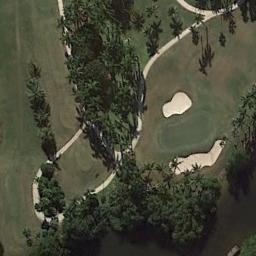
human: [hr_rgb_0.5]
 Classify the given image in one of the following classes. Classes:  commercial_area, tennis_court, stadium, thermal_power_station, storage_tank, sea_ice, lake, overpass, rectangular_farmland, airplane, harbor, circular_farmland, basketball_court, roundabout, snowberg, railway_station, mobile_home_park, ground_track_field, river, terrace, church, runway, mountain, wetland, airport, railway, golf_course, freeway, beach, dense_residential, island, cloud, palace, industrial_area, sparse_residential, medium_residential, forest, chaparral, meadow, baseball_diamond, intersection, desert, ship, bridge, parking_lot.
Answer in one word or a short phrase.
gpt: golf_course